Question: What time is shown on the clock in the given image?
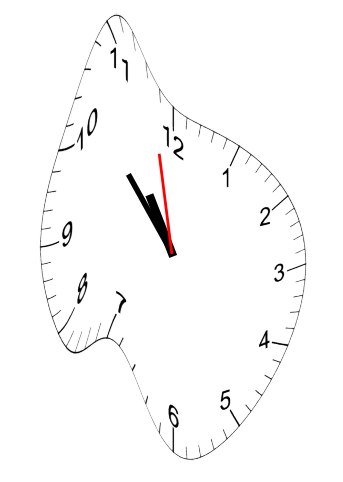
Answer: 10:52:58